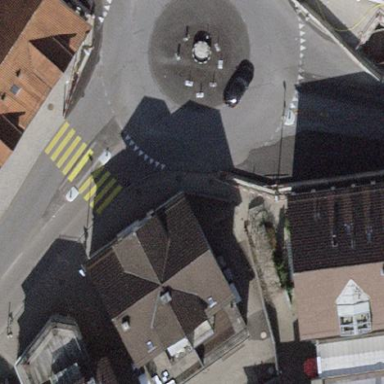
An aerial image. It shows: Roundabout on primary highway with concrete surface.